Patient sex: F
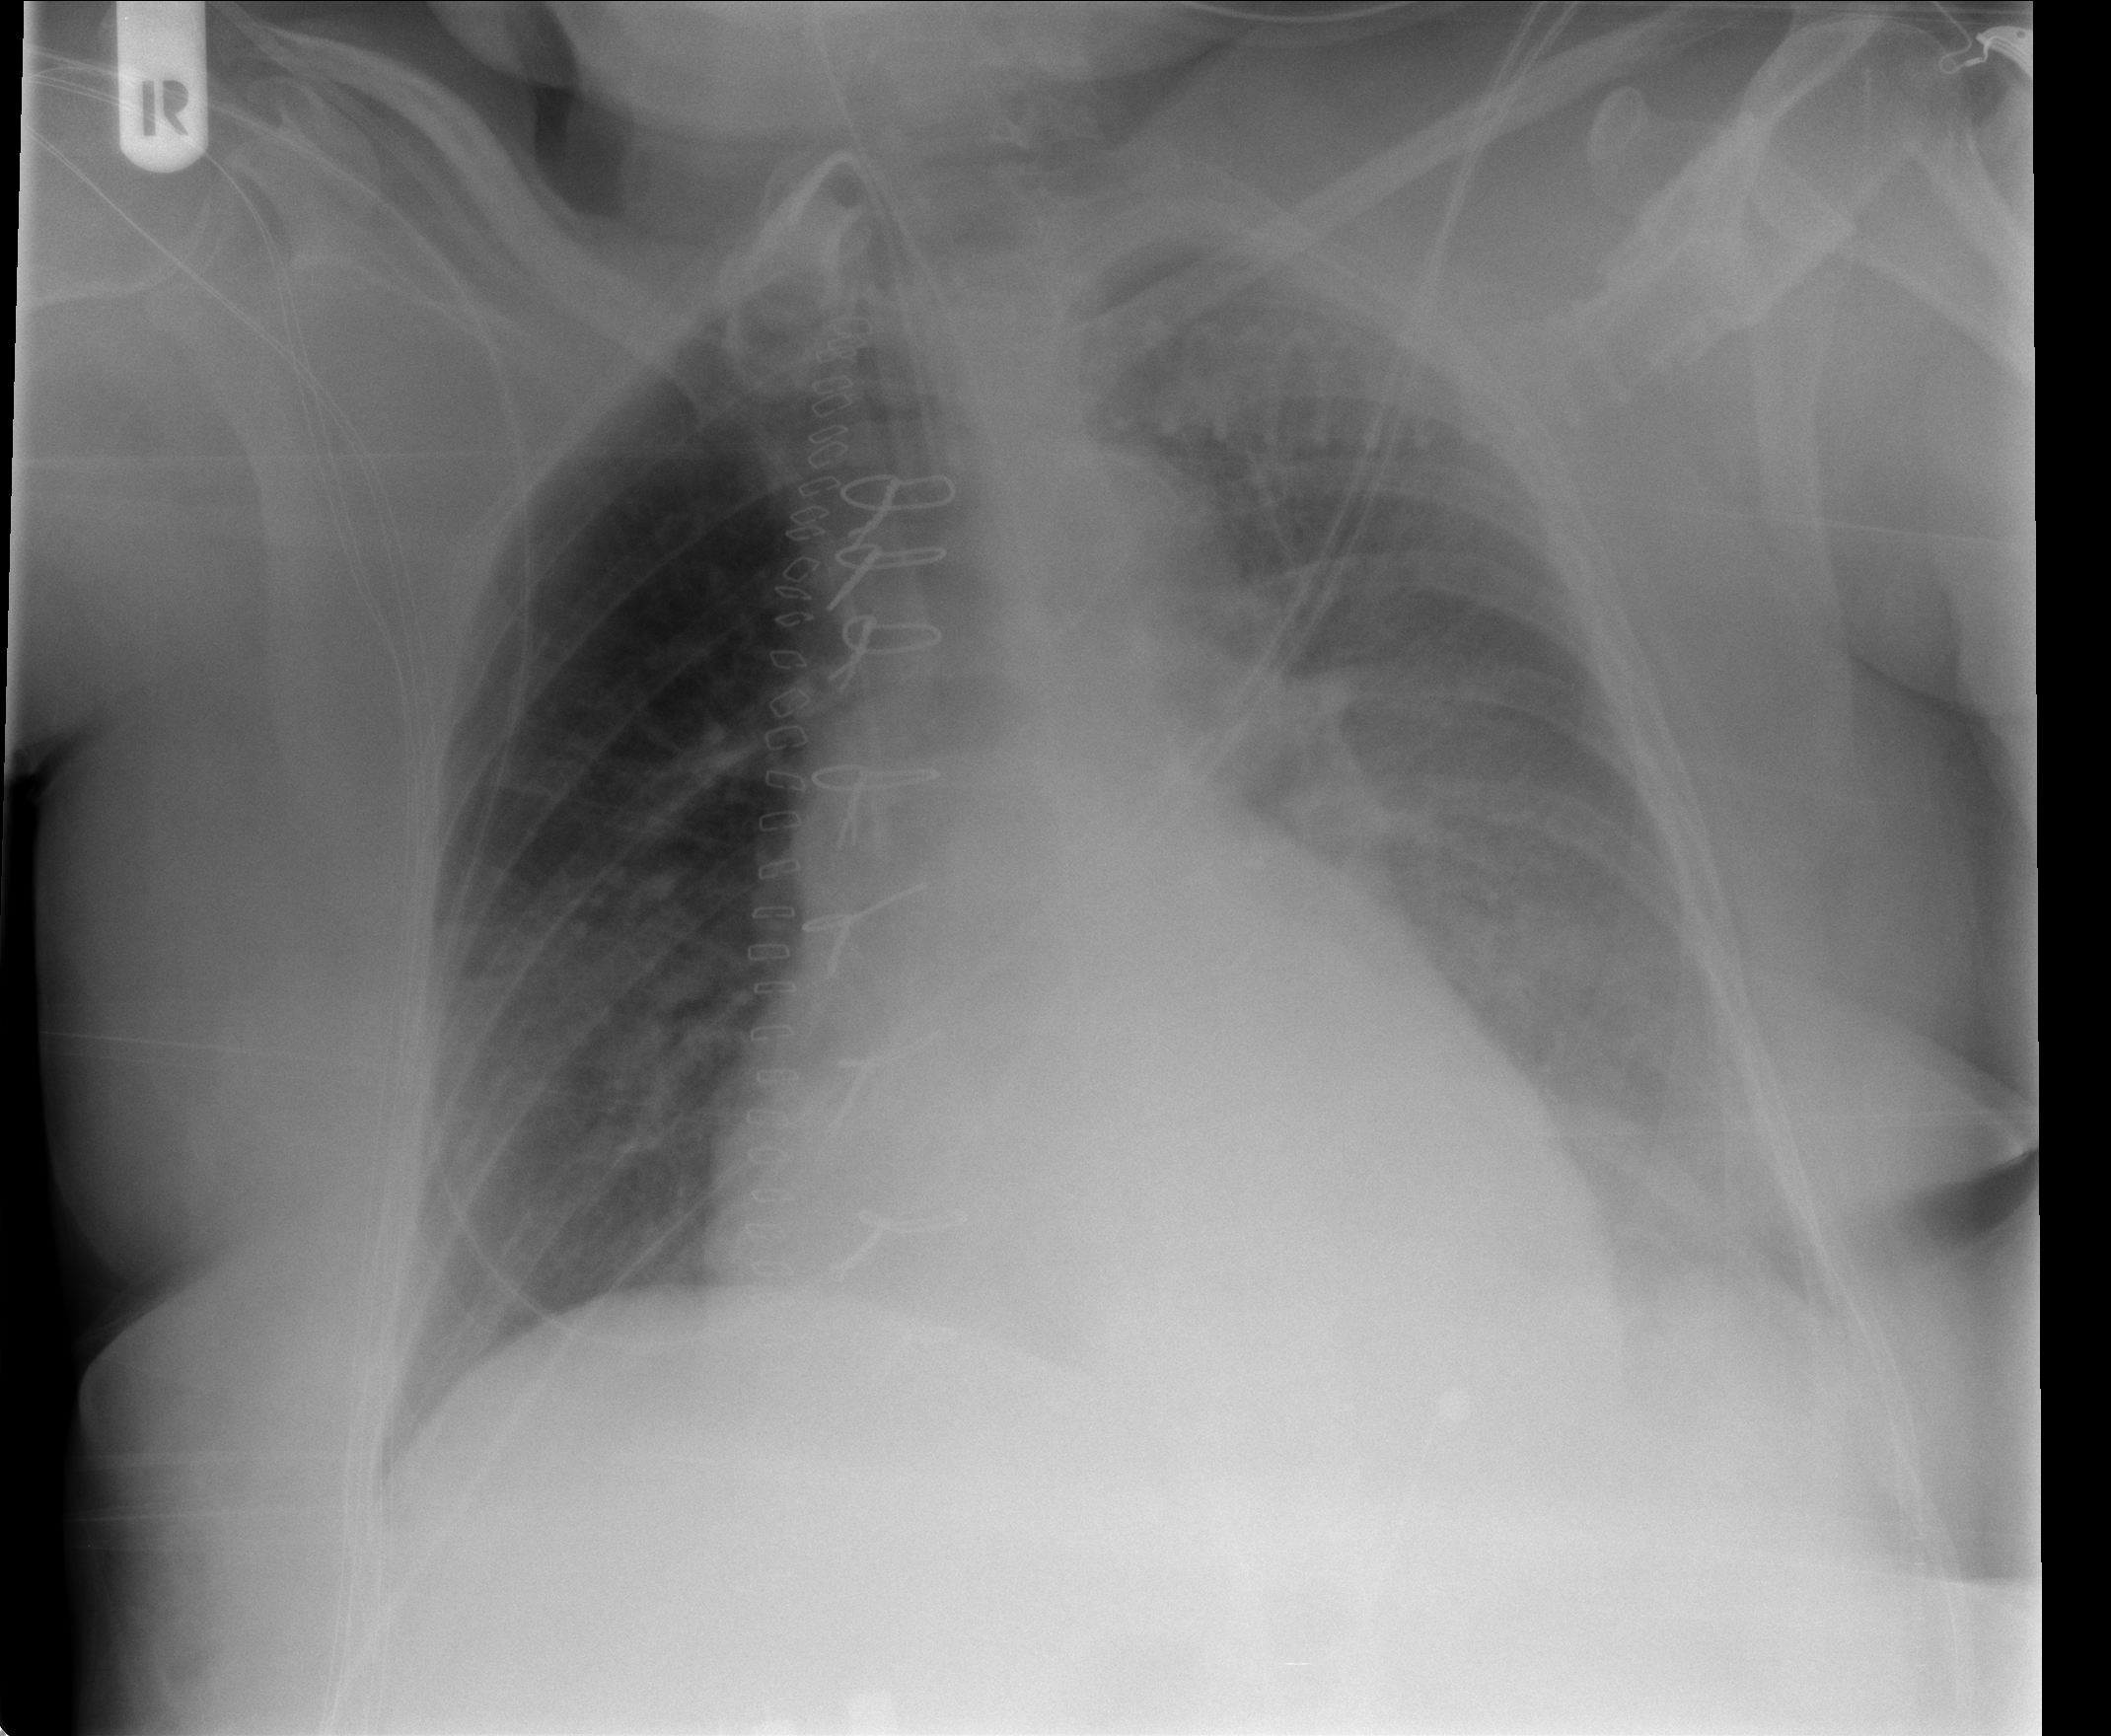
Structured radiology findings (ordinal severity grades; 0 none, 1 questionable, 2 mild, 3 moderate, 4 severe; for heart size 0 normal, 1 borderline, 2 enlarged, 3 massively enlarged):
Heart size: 2
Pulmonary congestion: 2
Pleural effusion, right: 0
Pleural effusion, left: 3
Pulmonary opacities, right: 0
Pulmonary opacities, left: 0
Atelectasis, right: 0
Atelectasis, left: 2